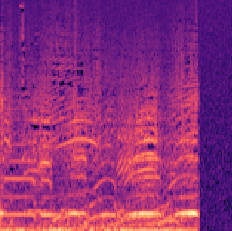
Sound class: Cow